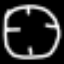
Label: clock